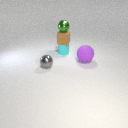
small brown rubber cube above small cyan rubber cylinder